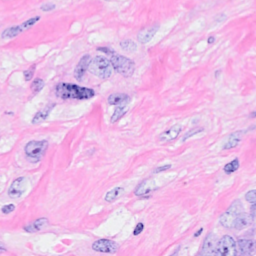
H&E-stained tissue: Breast